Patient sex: F
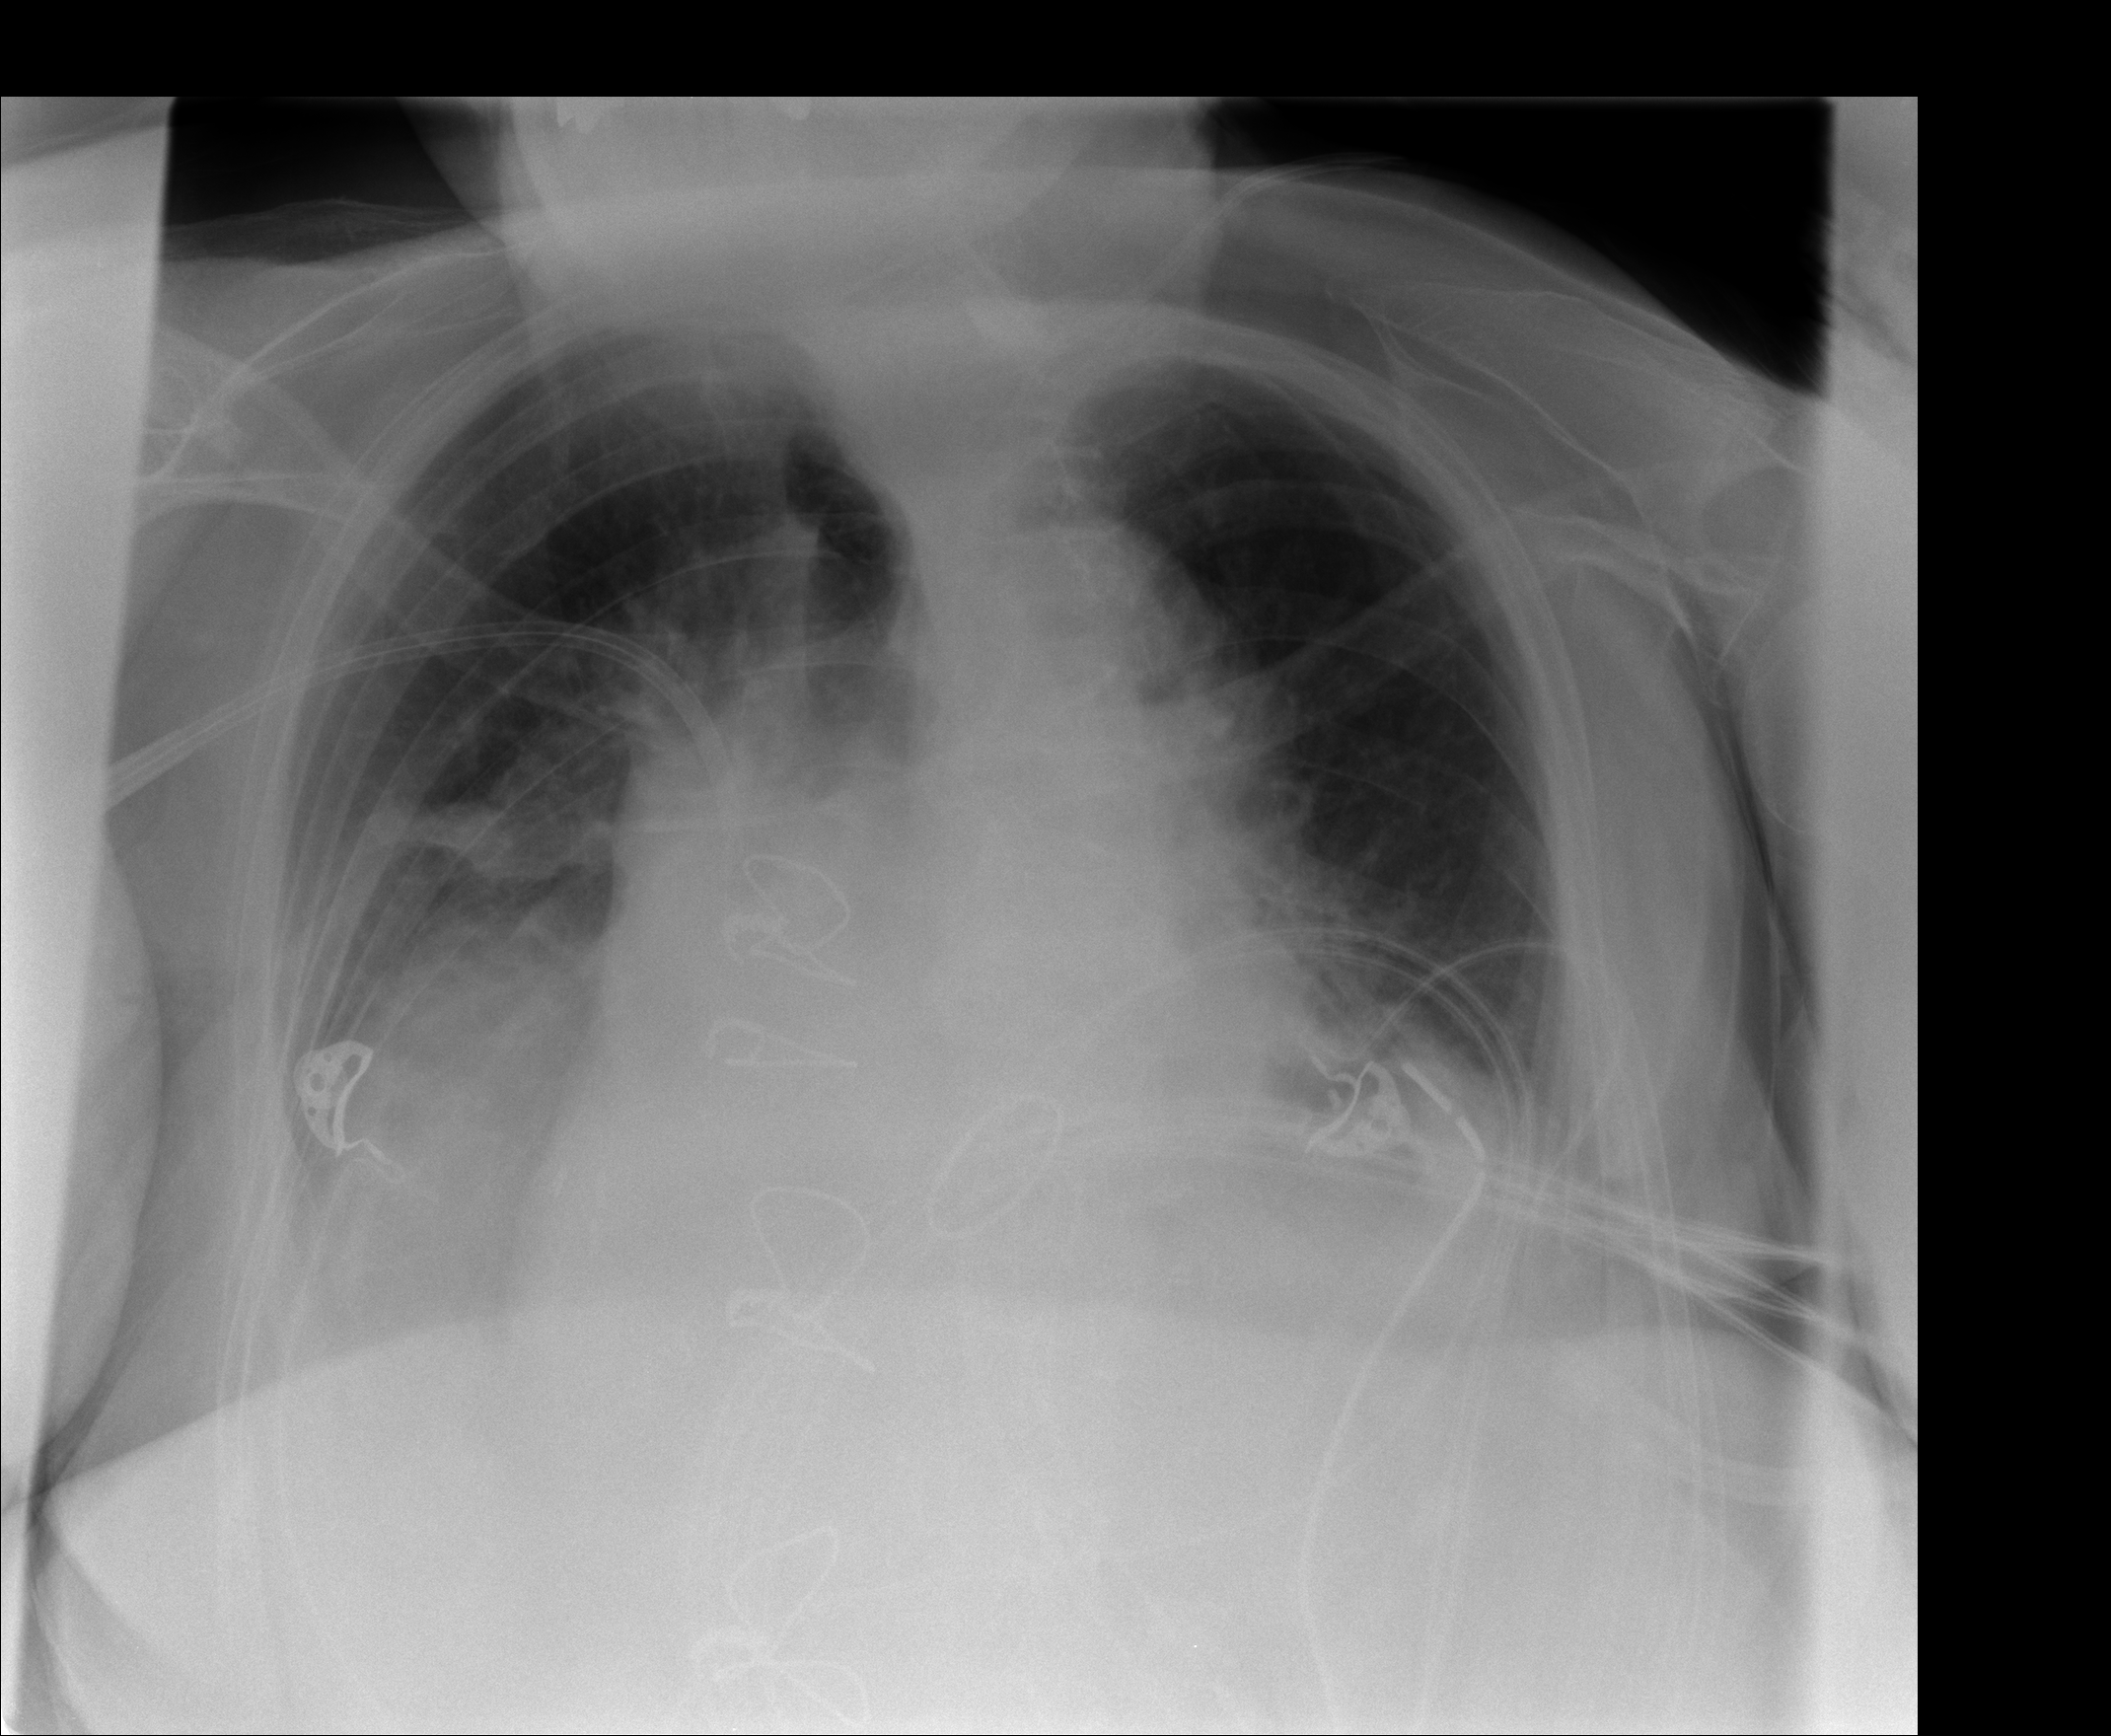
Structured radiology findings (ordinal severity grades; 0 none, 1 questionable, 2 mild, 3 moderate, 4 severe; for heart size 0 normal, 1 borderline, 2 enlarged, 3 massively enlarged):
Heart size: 2
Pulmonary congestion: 0
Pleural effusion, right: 1
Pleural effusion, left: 1
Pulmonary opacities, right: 0
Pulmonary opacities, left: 0
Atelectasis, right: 2
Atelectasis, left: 2